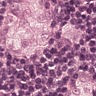
Metastatic tissue present: yes